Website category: sports
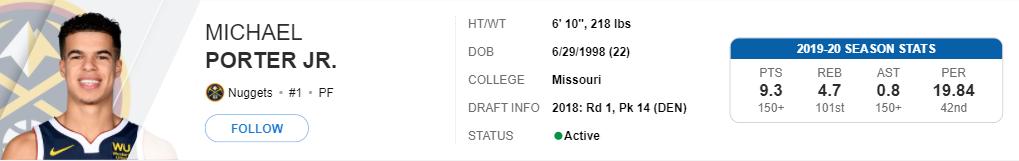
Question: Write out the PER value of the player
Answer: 19.84

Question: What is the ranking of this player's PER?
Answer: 42nd

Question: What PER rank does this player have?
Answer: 42nd

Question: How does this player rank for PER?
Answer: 42nd

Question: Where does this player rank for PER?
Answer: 42nd

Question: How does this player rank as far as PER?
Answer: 42nd

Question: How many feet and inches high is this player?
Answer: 6' 10"

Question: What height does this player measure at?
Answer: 6' 10"

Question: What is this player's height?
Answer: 6' 10"

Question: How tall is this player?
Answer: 6' 10"

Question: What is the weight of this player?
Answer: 218 lbs

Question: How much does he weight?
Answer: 218 lbs

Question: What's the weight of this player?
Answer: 218 lbs

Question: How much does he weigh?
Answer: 218 lbs

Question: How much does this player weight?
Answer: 218 lbs